Question: I am new to the jQuery and I dnt know how to make this simple html form in working stat. What I need is when I select the checkbox the selected option will be shown a side. and when I click on the close button from the list the respective checkbox should uncheck. In short I want synchronize both checkboxes and their option from the list.

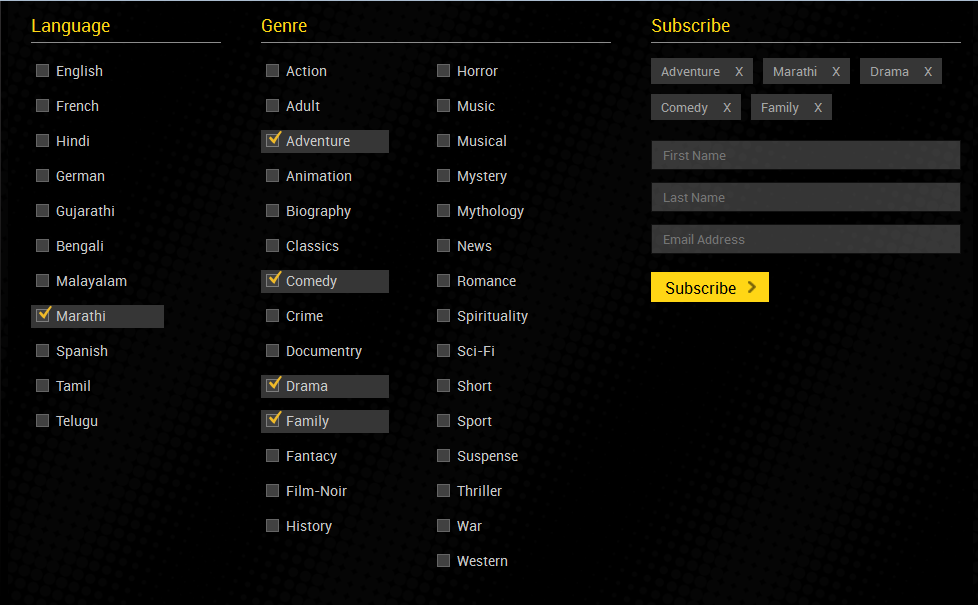
Answer: You should look at click events, and use your checkboxes id to play around it :
'''
$('input:checkbox').on('click',function(){})...
'''
: <URL>
be creative ;)